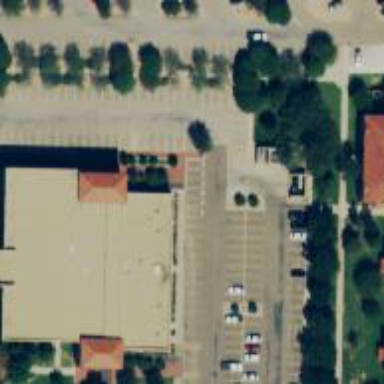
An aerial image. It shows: Clinic building offering healthcare services.